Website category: sports
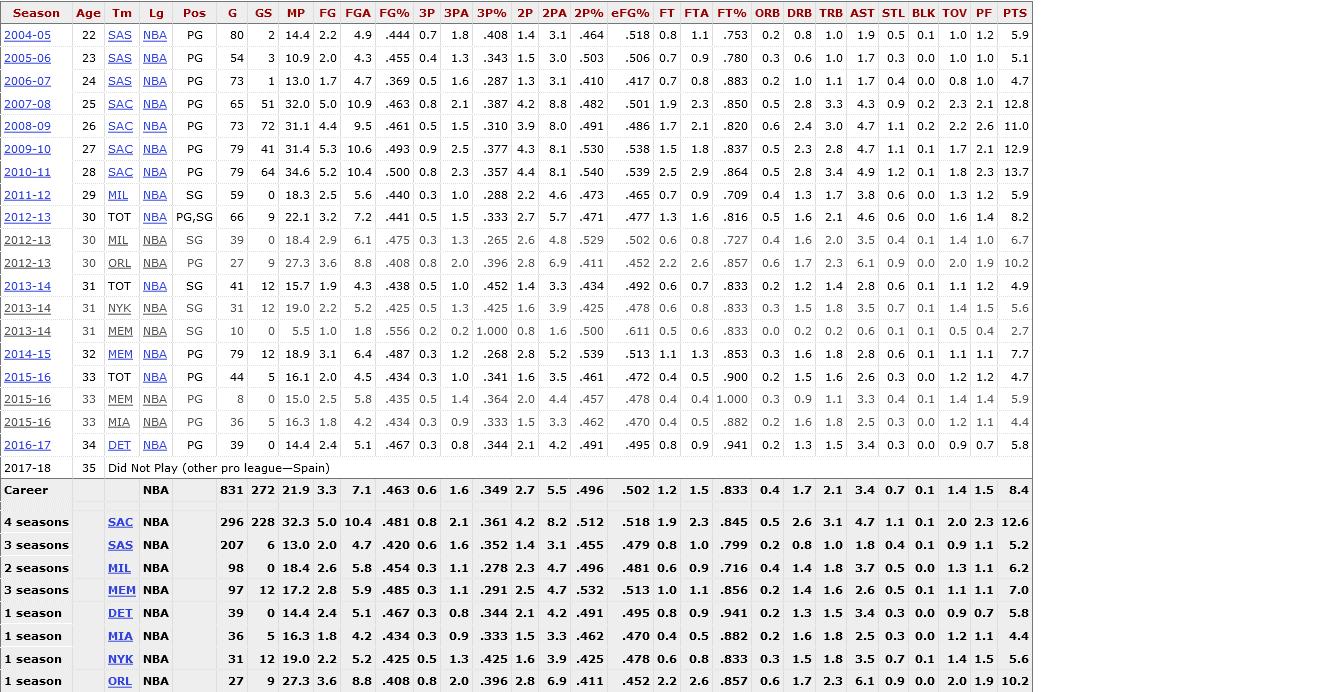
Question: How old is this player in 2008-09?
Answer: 26

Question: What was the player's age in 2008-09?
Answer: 26

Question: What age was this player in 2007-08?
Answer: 25

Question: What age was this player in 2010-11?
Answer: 28

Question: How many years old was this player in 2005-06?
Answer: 23

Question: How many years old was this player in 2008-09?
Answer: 26

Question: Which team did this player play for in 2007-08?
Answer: SAC

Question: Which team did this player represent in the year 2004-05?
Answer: SAS

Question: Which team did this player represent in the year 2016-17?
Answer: DET

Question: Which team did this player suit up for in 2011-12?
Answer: MIL

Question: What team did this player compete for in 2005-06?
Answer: SAS

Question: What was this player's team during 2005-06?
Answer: SAS

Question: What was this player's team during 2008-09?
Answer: SAC

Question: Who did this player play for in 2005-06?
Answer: SAS

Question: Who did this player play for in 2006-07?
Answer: SAS

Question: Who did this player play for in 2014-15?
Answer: MEM

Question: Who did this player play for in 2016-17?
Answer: DET

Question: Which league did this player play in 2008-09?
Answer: NBA

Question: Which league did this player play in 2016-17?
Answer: NBA

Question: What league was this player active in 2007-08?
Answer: NBA

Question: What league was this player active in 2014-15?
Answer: NBA

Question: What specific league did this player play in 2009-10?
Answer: NBA

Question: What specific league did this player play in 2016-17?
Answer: NBA

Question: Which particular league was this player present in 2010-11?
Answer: NBA

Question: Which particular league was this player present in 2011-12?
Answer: NBA

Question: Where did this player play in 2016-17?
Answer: NBA

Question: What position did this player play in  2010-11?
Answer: PG

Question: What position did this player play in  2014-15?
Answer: PG

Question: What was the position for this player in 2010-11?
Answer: PG

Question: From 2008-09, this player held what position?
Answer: PG

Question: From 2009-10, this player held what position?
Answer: PG

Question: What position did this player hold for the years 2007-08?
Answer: PG

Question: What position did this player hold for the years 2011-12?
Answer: SG

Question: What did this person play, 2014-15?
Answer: PG

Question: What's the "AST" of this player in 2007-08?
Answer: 4.3

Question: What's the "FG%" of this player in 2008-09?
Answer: .461

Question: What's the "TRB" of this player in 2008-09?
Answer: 3.0

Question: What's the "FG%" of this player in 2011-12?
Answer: .440

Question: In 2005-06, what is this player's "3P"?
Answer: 0.4

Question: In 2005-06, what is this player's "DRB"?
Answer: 0.6

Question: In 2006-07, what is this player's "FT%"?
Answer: .883

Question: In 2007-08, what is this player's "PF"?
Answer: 2.1

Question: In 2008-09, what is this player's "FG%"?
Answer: .461

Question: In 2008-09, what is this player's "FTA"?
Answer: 2.1

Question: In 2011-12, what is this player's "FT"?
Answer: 0.7

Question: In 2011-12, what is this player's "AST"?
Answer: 3.8

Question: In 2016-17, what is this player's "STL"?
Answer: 0.3

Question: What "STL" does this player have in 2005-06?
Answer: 0.3

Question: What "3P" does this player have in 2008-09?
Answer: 0.5

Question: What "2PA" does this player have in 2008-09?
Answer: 8.0

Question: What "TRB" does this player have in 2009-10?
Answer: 2.8

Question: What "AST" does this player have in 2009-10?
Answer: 4.7

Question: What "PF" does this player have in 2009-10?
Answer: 2.1

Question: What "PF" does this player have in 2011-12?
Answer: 1.2

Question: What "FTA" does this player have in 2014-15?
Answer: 1.3

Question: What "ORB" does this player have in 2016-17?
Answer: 0.2

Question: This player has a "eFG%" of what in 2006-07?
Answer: .417

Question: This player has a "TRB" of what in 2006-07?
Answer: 1.1

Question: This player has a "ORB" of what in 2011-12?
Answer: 0.4

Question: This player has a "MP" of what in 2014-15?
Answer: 18.9

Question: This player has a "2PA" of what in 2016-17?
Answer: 4.2

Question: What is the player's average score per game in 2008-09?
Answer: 11.0

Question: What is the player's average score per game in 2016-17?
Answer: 5.8

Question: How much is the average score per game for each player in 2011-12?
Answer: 5.9